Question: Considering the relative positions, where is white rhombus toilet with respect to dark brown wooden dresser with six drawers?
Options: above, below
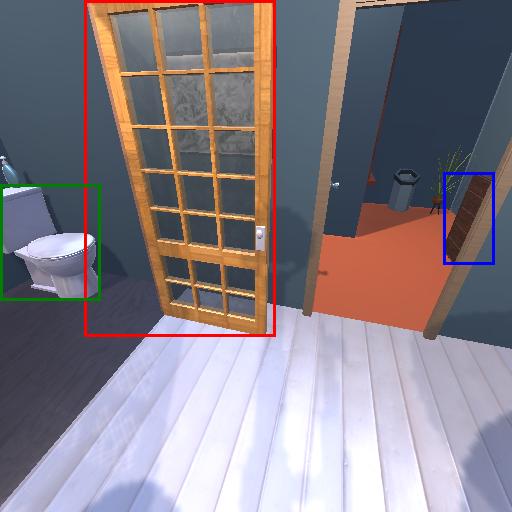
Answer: above